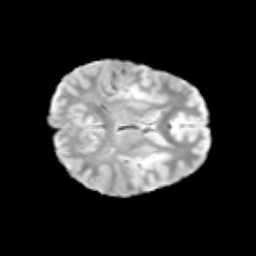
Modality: T2w
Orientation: axial
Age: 10
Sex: male
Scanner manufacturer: siemens
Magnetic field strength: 3 T
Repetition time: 3.8 s
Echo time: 0.07 s